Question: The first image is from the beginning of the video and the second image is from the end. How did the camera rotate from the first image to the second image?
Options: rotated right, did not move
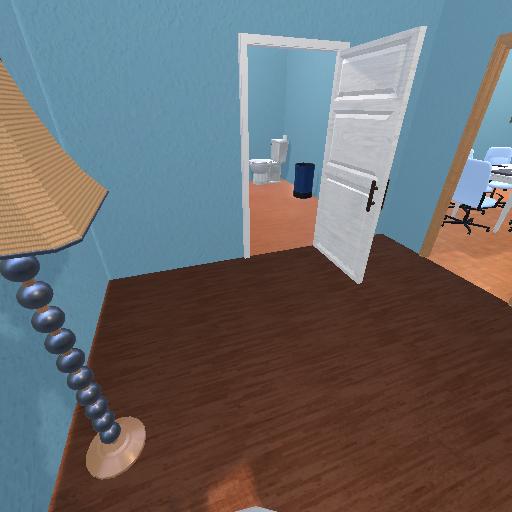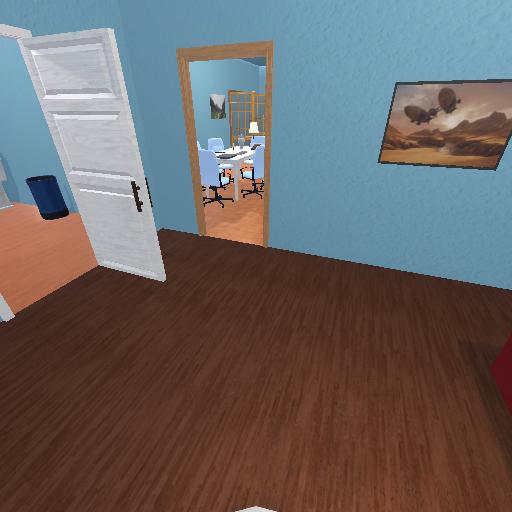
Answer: rotated right